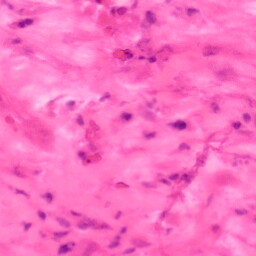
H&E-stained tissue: Colon